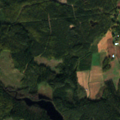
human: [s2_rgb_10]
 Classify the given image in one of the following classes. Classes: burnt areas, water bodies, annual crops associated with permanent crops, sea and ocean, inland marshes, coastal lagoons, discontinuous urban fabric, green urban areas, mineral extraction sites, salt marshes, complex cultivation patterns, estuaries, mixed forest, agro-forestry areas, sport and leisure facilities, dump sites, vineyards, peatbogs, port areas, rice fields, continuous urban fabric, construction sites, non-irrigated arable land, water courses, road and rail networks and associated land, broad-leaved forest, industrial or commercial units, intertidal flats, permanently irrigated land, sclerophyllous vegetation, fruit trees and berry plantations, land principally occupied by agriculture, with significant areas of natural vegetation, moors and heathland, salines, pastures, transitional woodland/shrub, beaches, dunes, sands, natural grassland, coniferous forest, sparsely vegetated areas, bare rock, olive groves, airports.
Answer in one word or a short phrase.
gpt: non-irrigated arable land, coniferous forest, mixed forest